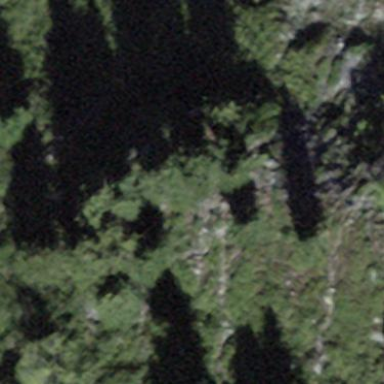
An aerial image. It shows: Forest area.